Interaction volume radius: 10 \u00c5
Interaction volume height: 50 \u00c5
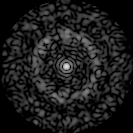
Disorder parameter: 0.8009